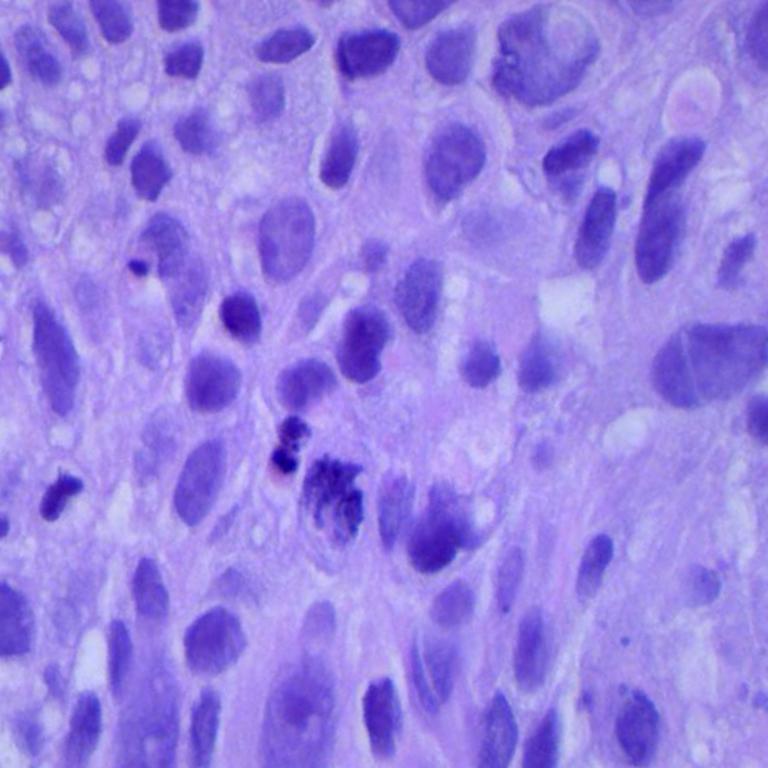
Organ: lung
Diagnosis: squamous carcinomas